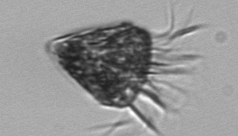
Label: Strombidium_morphotype2